Question: I Have Create the webMethod
'''
[WebMethod]
public void GetCommission(List <BOLibrary.Flight.DTContract>Loc)
{
}
'''
At the client side i am Passing the parameter
'''
List<BOLibrary.Flight.DTContract> BoList = new List<BOLibrary.Flight.DTContract>();
BOLibrary.Flight.DTContract dtConboj = new BOLibrary.Flight.DTContract();
dtConboj.ValidatingCarrier = "AA";
BoList.Add(dtConboj);
BOLibrary.Flight.DTContract[] pass = BoList.ToArray();
service.GetCommission(pass);
'''
But the Problem is that the service.GetCommission(pass) accpect the argument of servicenameSpace.DTContract
but in client in client i have BOLibrary.Flight.DTContract
so how can i pass the parameter to the to the Service.
Pleae see the snapshot of the error message
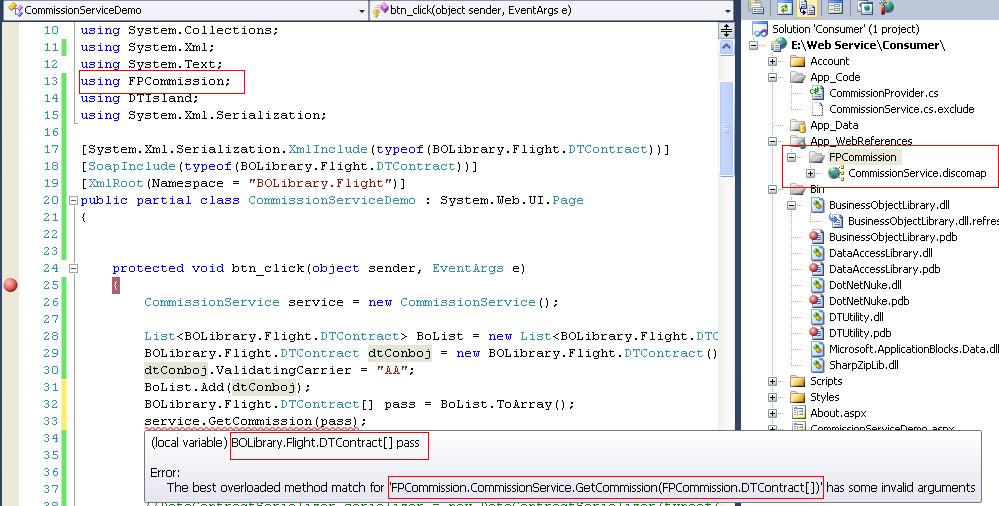
Answer: The client code generated by the webservice is creating it's own version of the server side object.
By definition, a webservice lives outside the scope of your application and defines an interface object, as such - no object in the client domain can possibly be the same as the one defined by the service.
Put a different way - the webservice defines the whole transport layer, including any transport objects involved. you can't use your own objects (Regardless of namespace) in this transport layer because they are not known to the server - the server only knows the objects it defines.
So in this case you'd have to create a list of objects from the server's type if you want to communicate with it.
As mentioned by others, there are other communication methods that would allow you to share libraries between the client and the server (i.e. WCF) if this is what you want to do.